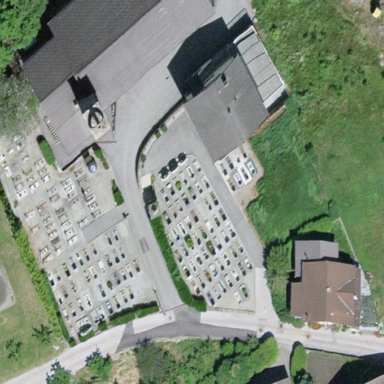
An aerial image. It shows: Cemetery.